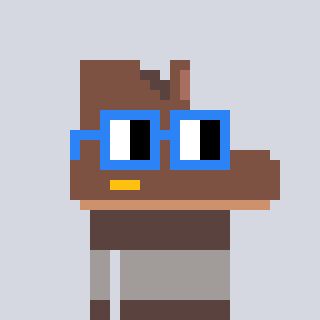
a pixel art character with square blue glasses, a boot-shaped head and a darkbrown-colored body on a cool background